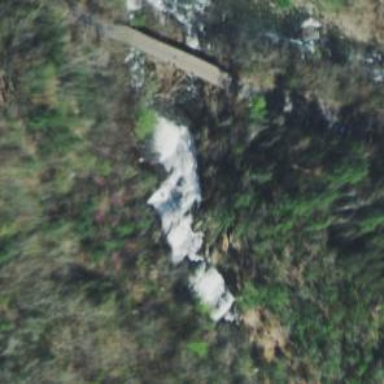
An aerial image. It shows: Attraction featuring mesmerizing waterfall.